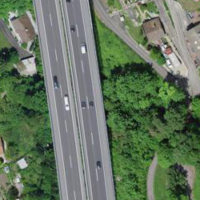
EUNIS habitat code: 57
Species observed at this site:
Melittis melissophyllum